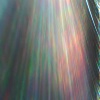
Label: sunburn